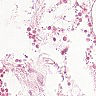
Metastatic tissue present: no